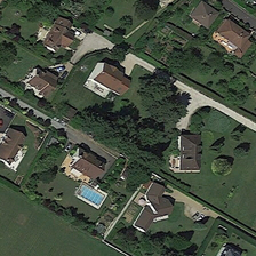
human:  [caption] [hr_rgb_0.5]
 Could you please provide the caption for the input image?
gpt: some apartments on the lawn is close to some trees.

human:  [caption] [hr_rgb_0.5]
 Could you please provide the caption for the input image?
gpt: It is a beautiful lush neighborhood where several houses are resolved.

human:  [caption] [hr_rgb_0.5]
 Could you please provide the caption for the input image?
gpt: There are several trees on the grass.

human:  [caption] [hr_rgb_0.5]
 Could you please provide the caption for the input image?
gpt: Some apartments on the lawn are near some trees.

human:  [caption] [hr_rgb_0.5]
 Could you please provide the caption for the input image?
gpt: This is a beautiful and tidy green community with several houses.